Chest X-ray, PA view. Patient: 44 years old, sex F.
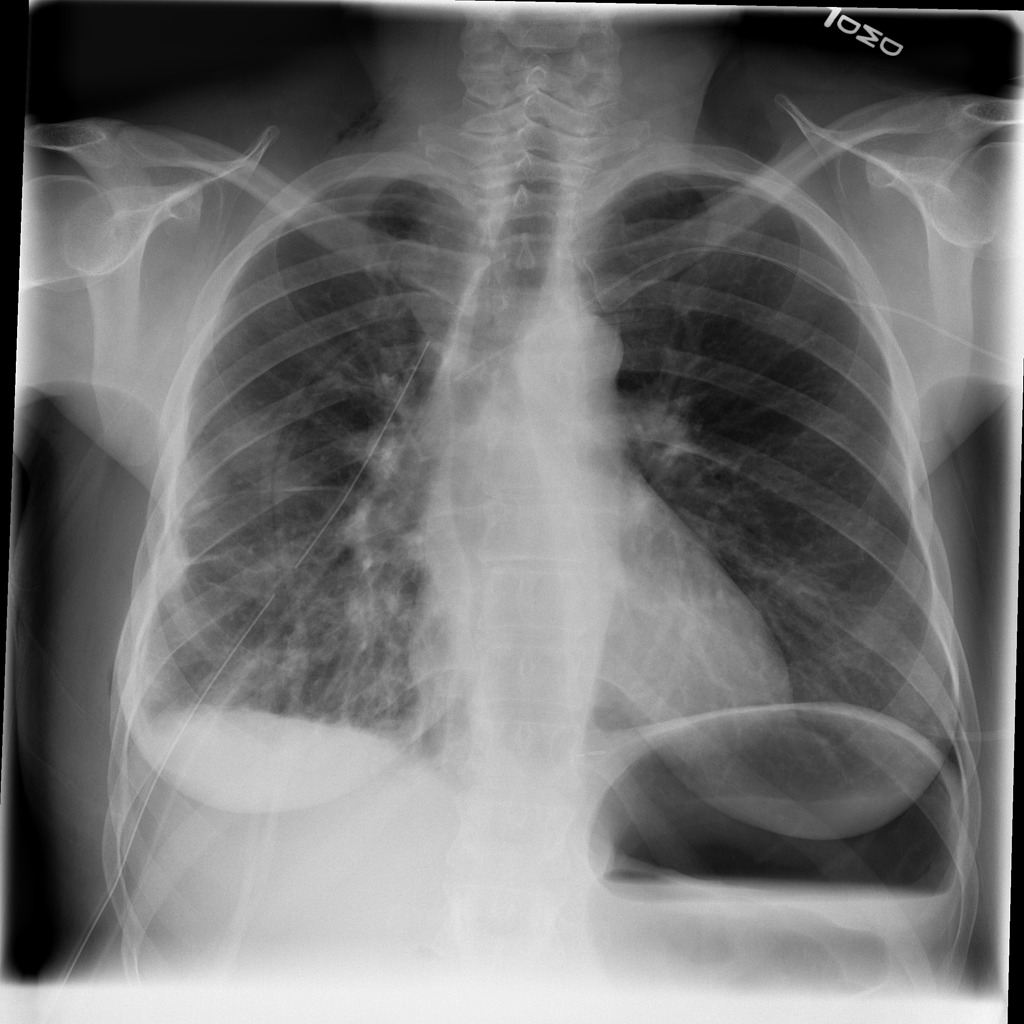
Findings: Infiltration